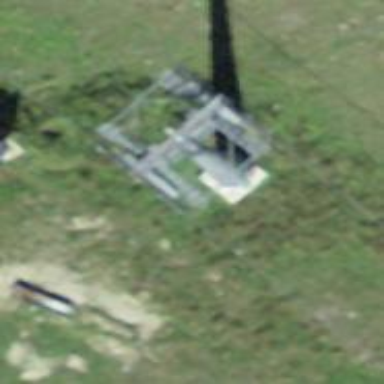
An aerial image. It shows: Pylon used for aerialway.